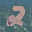
Label: 2